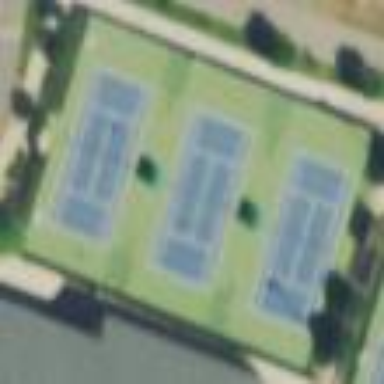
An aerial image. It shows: Tennis court in leisure pitch.